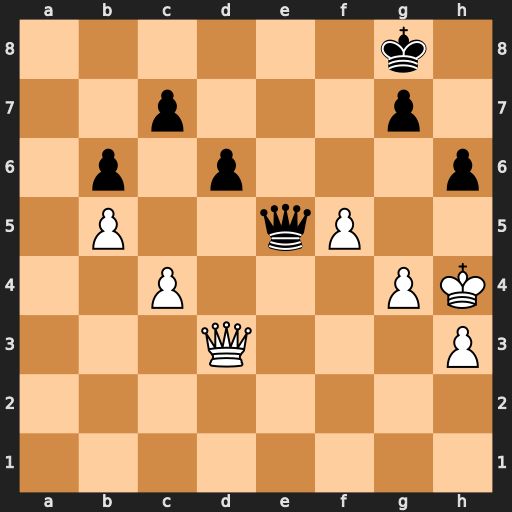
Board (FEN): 6k1/2p3p1/1p1p3p/1P2qP2/2P3PK/3Q3P/8/8
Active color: w
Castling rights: -
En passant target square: -
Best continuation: Qd5+ Kf8 Qxe5 dxe5 Kg3 Ke7 Kf3